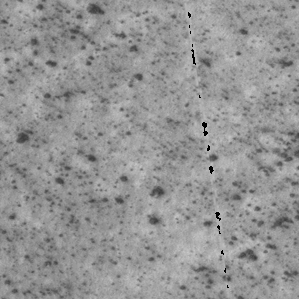
Label: frost